五年级 · 立体几何学
如图, 西红柿的体积是多少?

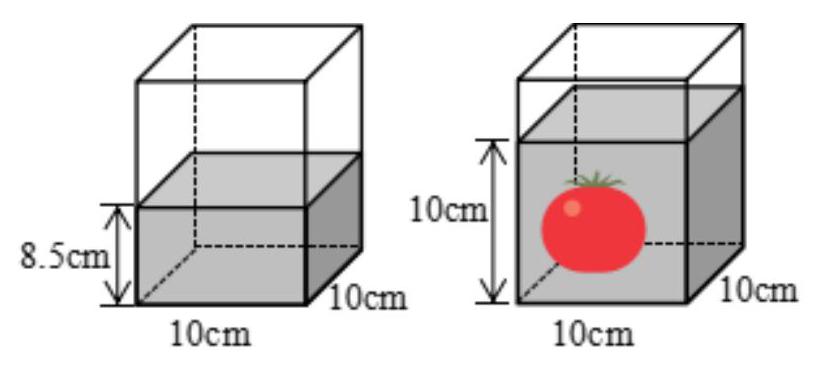
答案: 解150 立方厘米

【分析】从图中可知, 长方体容器装有 8.5 厘米深的水, 放入一个西红柿后, 水面上升到 10 厘米,那么这个西红柿的体积等于水上升部分的体积; 根据长方体的体积 $=$ 长 $\times$ 宽 $\times$ 高, 代入数据计算即可求出这个西红柿的体积。

【详解】 $10 \times 10 \times(10-8.5)$

$=10 \times 10 \times 1.5$

$=100 \times 1.5$

$=150$ （立方厘米）

答：西红柿的体积是 150 立方厘米。

【点睛】本题考查不规则物体体积的算法, 明确放入物体的体积等于水上升部分的体积, 然后运用长方体的体积计算公式列式计算。